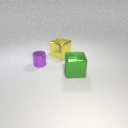
small purple metal cylinder in front of large yellow metal cube